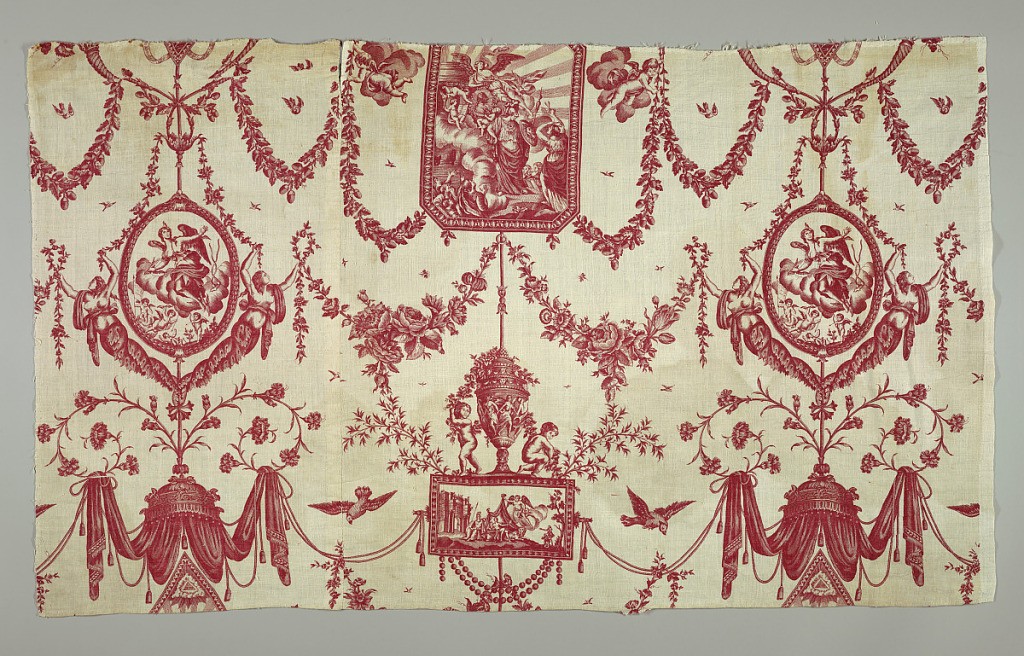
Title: A la gloire de Louis XVI
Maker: Gorgerat Frères et Cie., Nantes, France, 1783–1815
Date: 1789
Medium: cotton Technique: printed by engraved copper plate on plain weave foundation. Component "b" is embellished with embroidery in satin stitch (woman's cap and fleur de lys) and stem stitch (netlike covering over globe).
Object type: Textile
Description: Design of four framed allegorical scenes, separated by swags, floral garlands and cornucopias. Red on white.